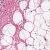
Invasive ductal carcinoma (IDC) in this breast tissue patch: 0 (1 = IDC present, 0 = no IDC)